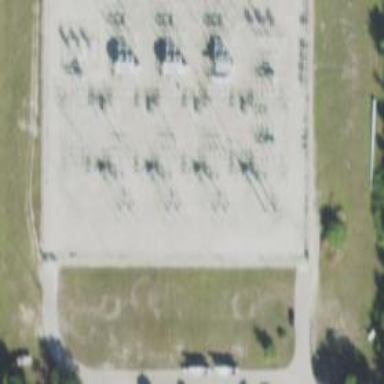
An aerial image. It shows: Switch for power supply.